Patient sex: M
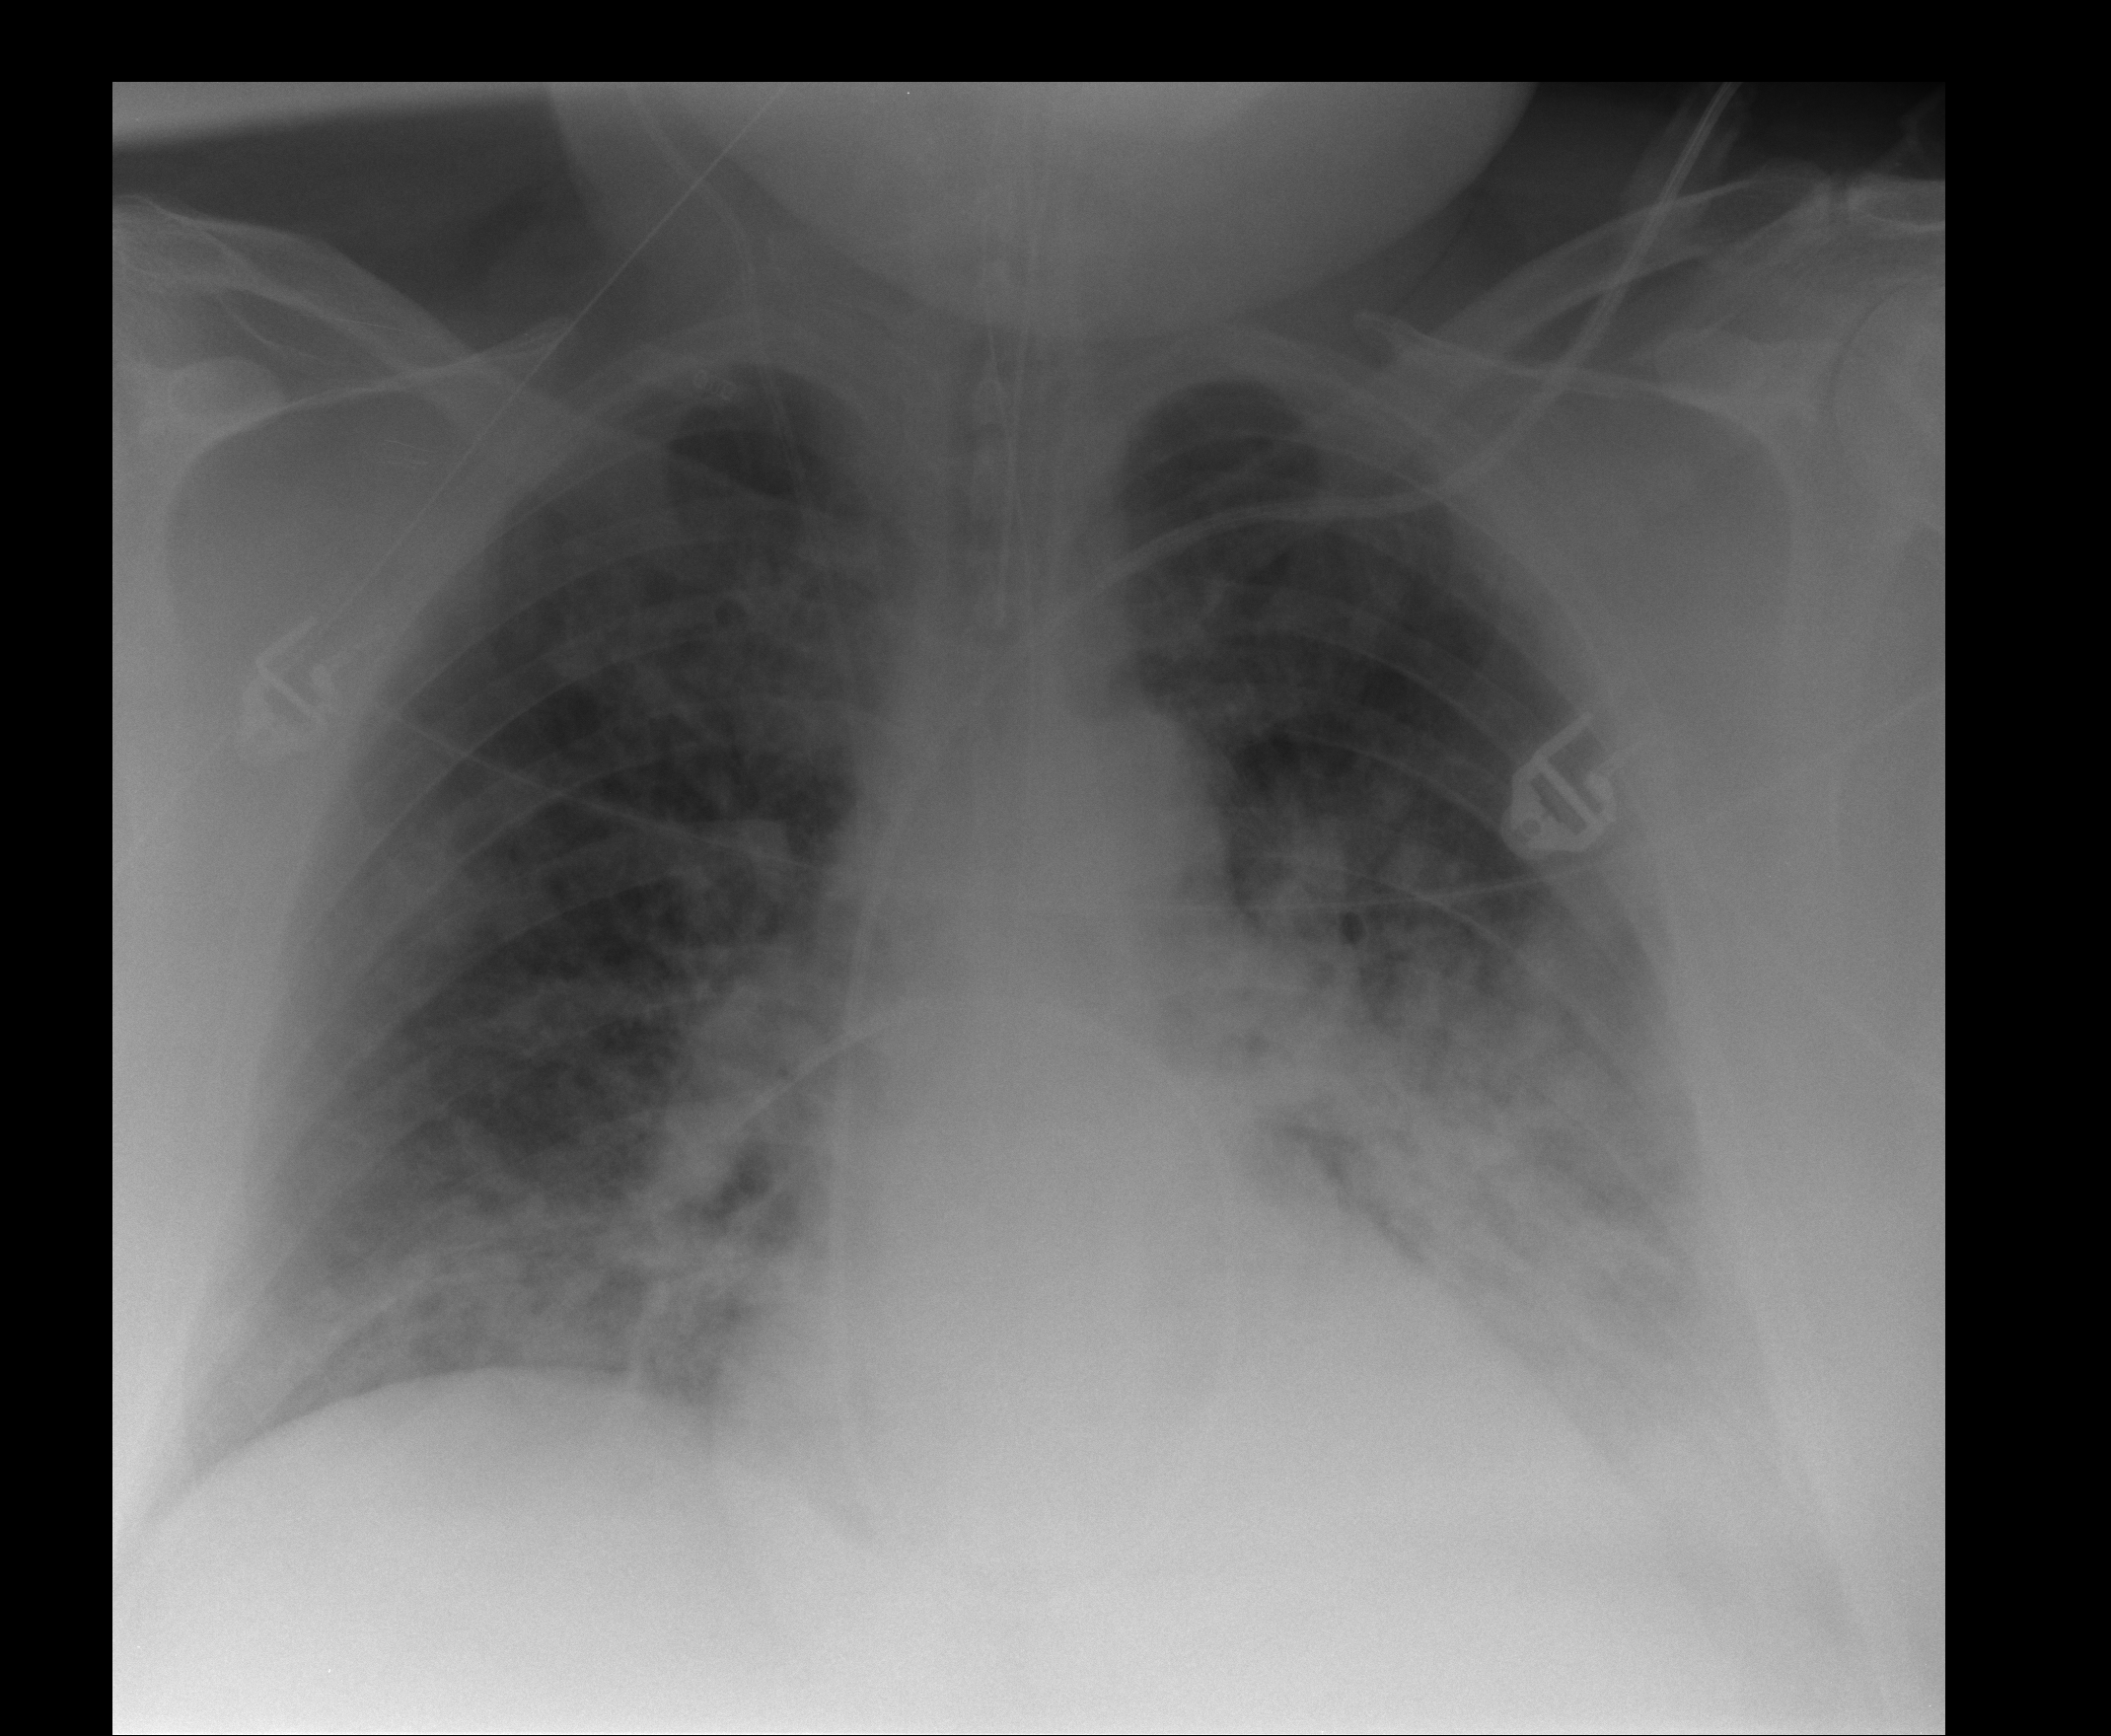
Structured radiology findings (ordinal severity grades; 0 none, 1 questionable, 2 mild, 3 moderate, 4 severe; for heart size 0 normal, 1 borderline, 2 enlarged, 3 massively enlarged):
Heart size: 2
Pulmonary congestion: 3
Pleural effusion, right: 1
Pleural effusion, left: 2
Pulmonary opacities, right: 3
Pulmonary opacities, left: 4
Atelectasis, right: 2
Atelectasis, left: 2